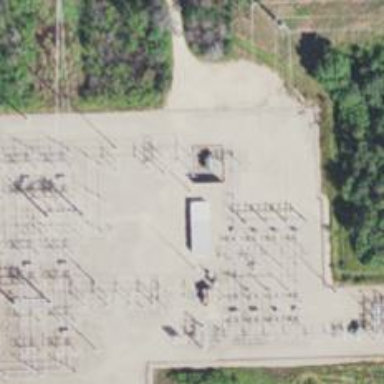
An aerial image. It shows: Mast used for lightning protection.